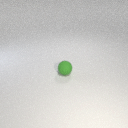
small green rubber sphere